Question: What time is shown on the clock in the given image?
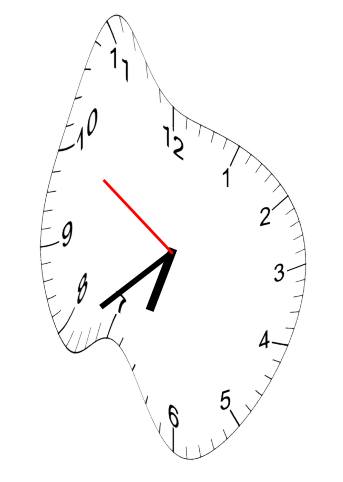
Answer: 06:38:50